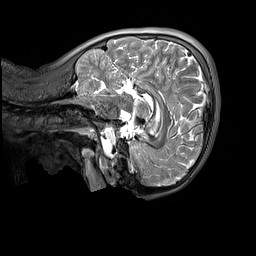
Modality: T2w
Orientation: sagittal
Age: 11
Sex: male
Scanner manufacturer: siemens
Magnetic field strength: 3 T
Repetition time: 3.2 s
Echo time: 0.408 s